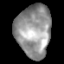
Tissue: lung
Cell type: Epithelial cells
Senescence score: 0.2107
Nuclear area (px): 1769
Mean DAPI intensity: 150.426